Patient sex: M
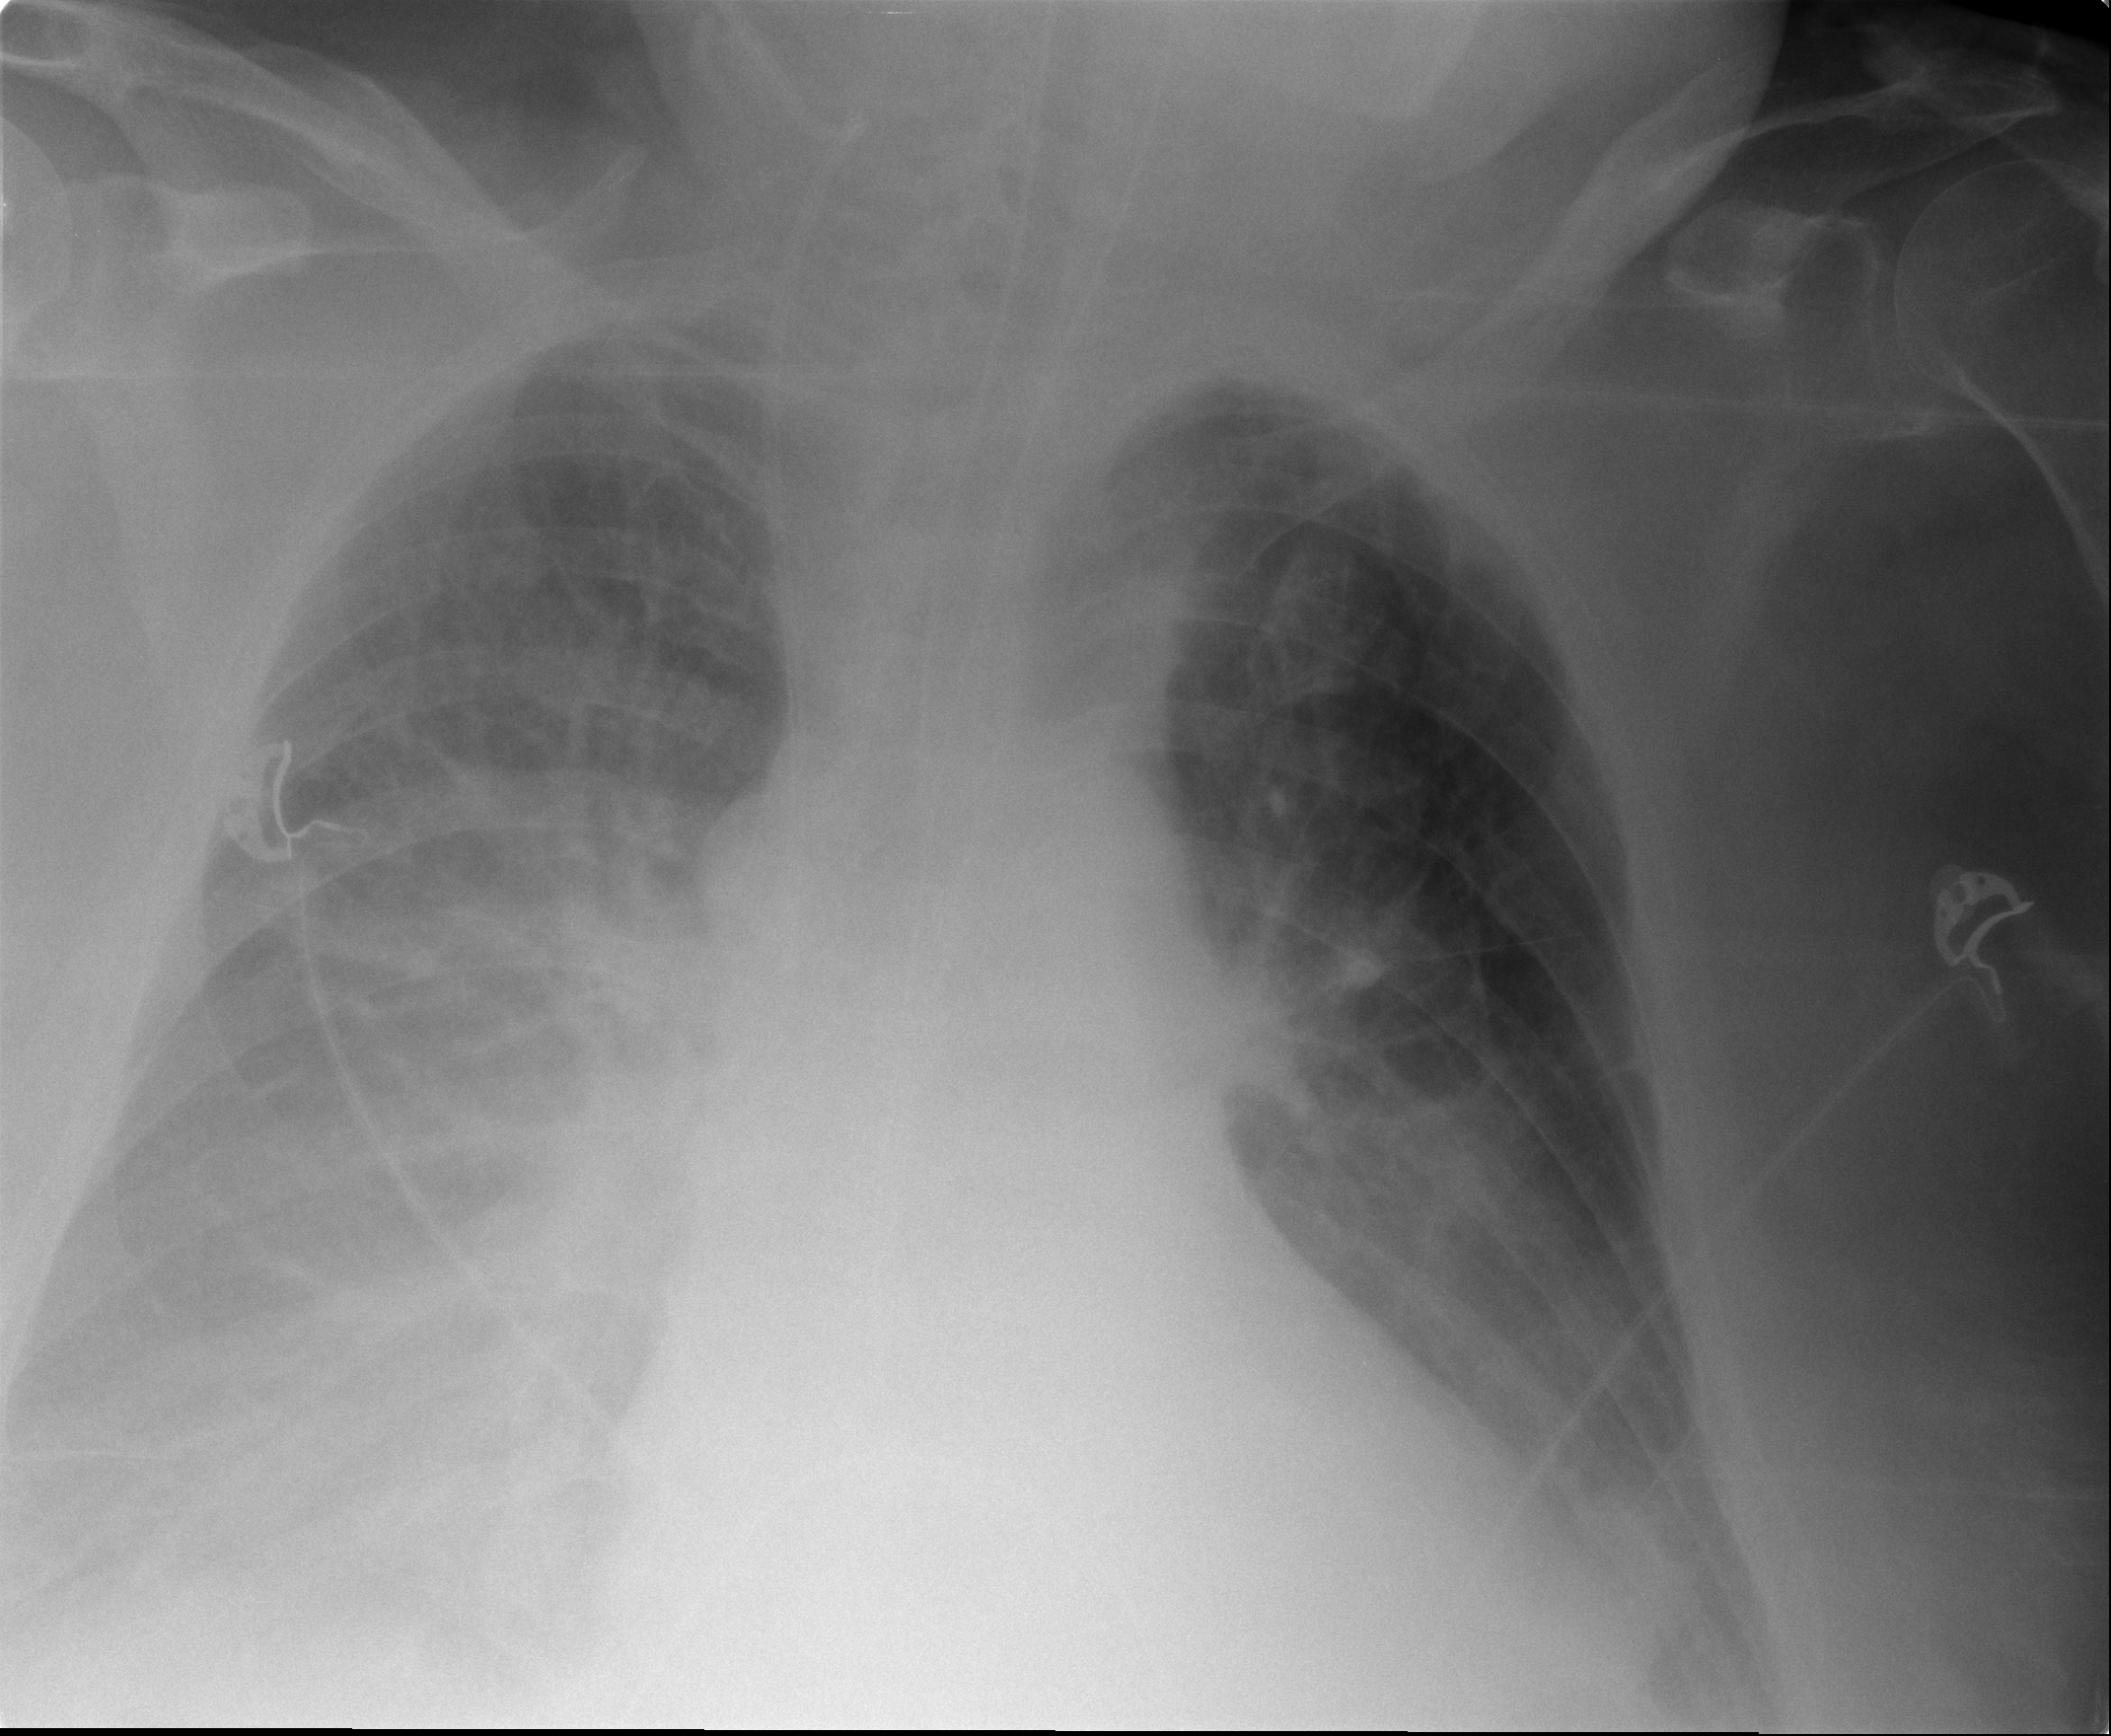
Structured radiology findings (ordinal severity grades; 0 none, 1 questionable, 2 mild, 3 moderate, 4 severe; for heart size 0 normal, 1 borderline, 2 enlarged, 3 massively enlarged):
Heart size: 2
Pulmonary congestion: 2
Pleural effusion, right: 3
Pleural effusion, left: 2
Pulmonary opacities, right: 3
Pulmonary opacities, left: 2
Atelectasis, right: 3
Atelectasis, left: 2